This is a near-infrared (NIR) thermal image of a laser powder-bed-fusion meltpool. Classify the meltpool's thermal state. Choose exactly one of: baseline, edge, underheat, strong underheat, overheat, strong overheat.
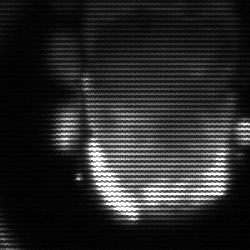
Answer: baseline